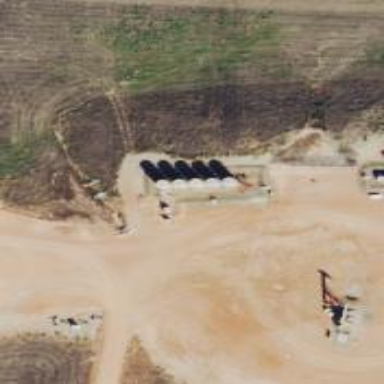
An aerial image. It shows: Storage tank with man-made structure.